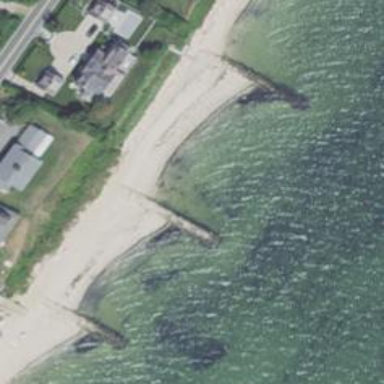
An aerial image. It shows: Breakwater structure.